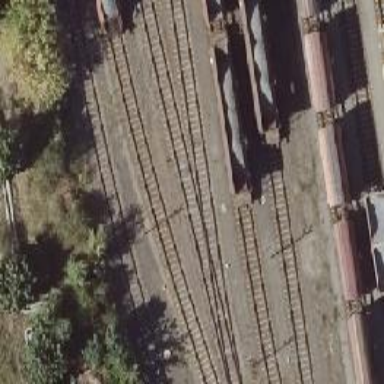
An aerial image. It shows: Railway yard.